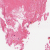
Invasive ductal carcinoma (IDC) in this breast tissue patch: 0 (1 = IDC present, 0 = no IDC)